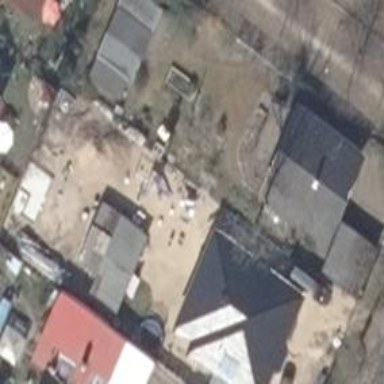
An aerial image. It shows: Detached building with hipped roof.